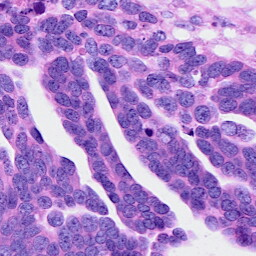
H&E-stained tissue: Ovarian